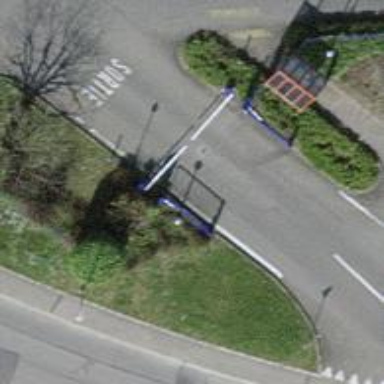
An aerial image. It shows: Gate.